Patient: sex M, age 61
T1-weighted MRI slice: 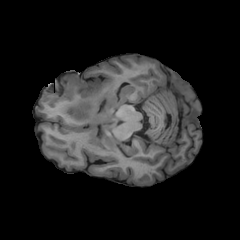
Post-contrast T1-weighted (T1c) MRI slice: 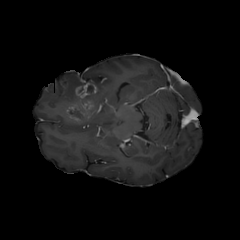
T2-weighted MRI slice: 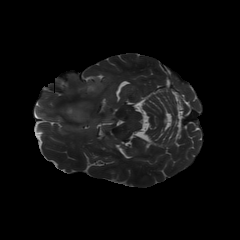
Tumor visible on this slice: yes
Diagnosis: Glioblastoma, IDH-wildtype
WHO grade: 4